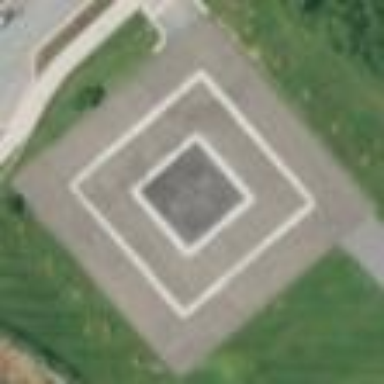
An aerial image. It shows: Concrete helipad at airport.